Question: I have ImageView with static image.
When I add this ImageView to WindowManager using TYPE_PHONE, it shows up fine on all Android versions (4.1, 4.4, 5.0)
However, when I press home button and go out of the application, in 4.1 and 4.4 the ImageView disappears. It works fine in 5.0
I don't see any exception thrown. When I run this in Android 4.4 I just see following error, which I found in other posts I can safely ignore?
'''
<PHONE>/info.bosung.smate E/OpenGLRenderer: Getting MAX_TEXTURE_SIZE from GradienCache
<PHONE>/info.bosung.smate E/OpenGLRenderer: MAX_TEXTURE_SIZE: 16384
<PHONE>/info.bosung.smate E/OpenGLRenderer: Getting MAX_TEXTURE_SIZE from Caches::initConstraints()
<PHONE>/info.bosung.smate E/OpenGLRenderer: MAX_TEXTURE_SIZE: 16384
'''
I have included 3 screenshots showing what happens (4.4 and 4.1 is different too).

Here is my Code.
'''
public class MainActivity extends ActionBarActivity {
private WindowManager windowManager;
ImageView rocketImage1;
WindowManager.LayoutParams params;
@Override
protected void onCreate(Bundle savedInstanceState) {
super.onCreate(savedInstanceState);
setContentView(R.layout.activity_main);
windowManager = (WindowManager) getSystemService(WINDOW_SERVICE);
rocketImage1 = new ImageView(this);
rocketImage1.setBackgroundResource(R.drawable.a1);
// Setup layout parameter
params = new WindowManager.LayoutParams(
WindowManager.LayoutParams.WRAP_CONTENT,
WindowManager.LayoutParams.WRAP_CONTENT,
WindowManager.LayoutParams.TYPE_PHONE,
WindowManager.LayoutParams.FLAG_NOT_FOCUSABLE,
PixelFormat.TRANSLUCENT);
params.gravity = Gravity.TOP | Gravity.LEFT; // Orientation
params.x = 150; // where you want to draw this, coordinates
params.y = 150;
params.alpha = 0.5f;
params.width = 150;
params.height = 250;
// At it to window manager for display, it will be printed over any thing
windowManager.addView(rocketImage1, params);
}
}
'''
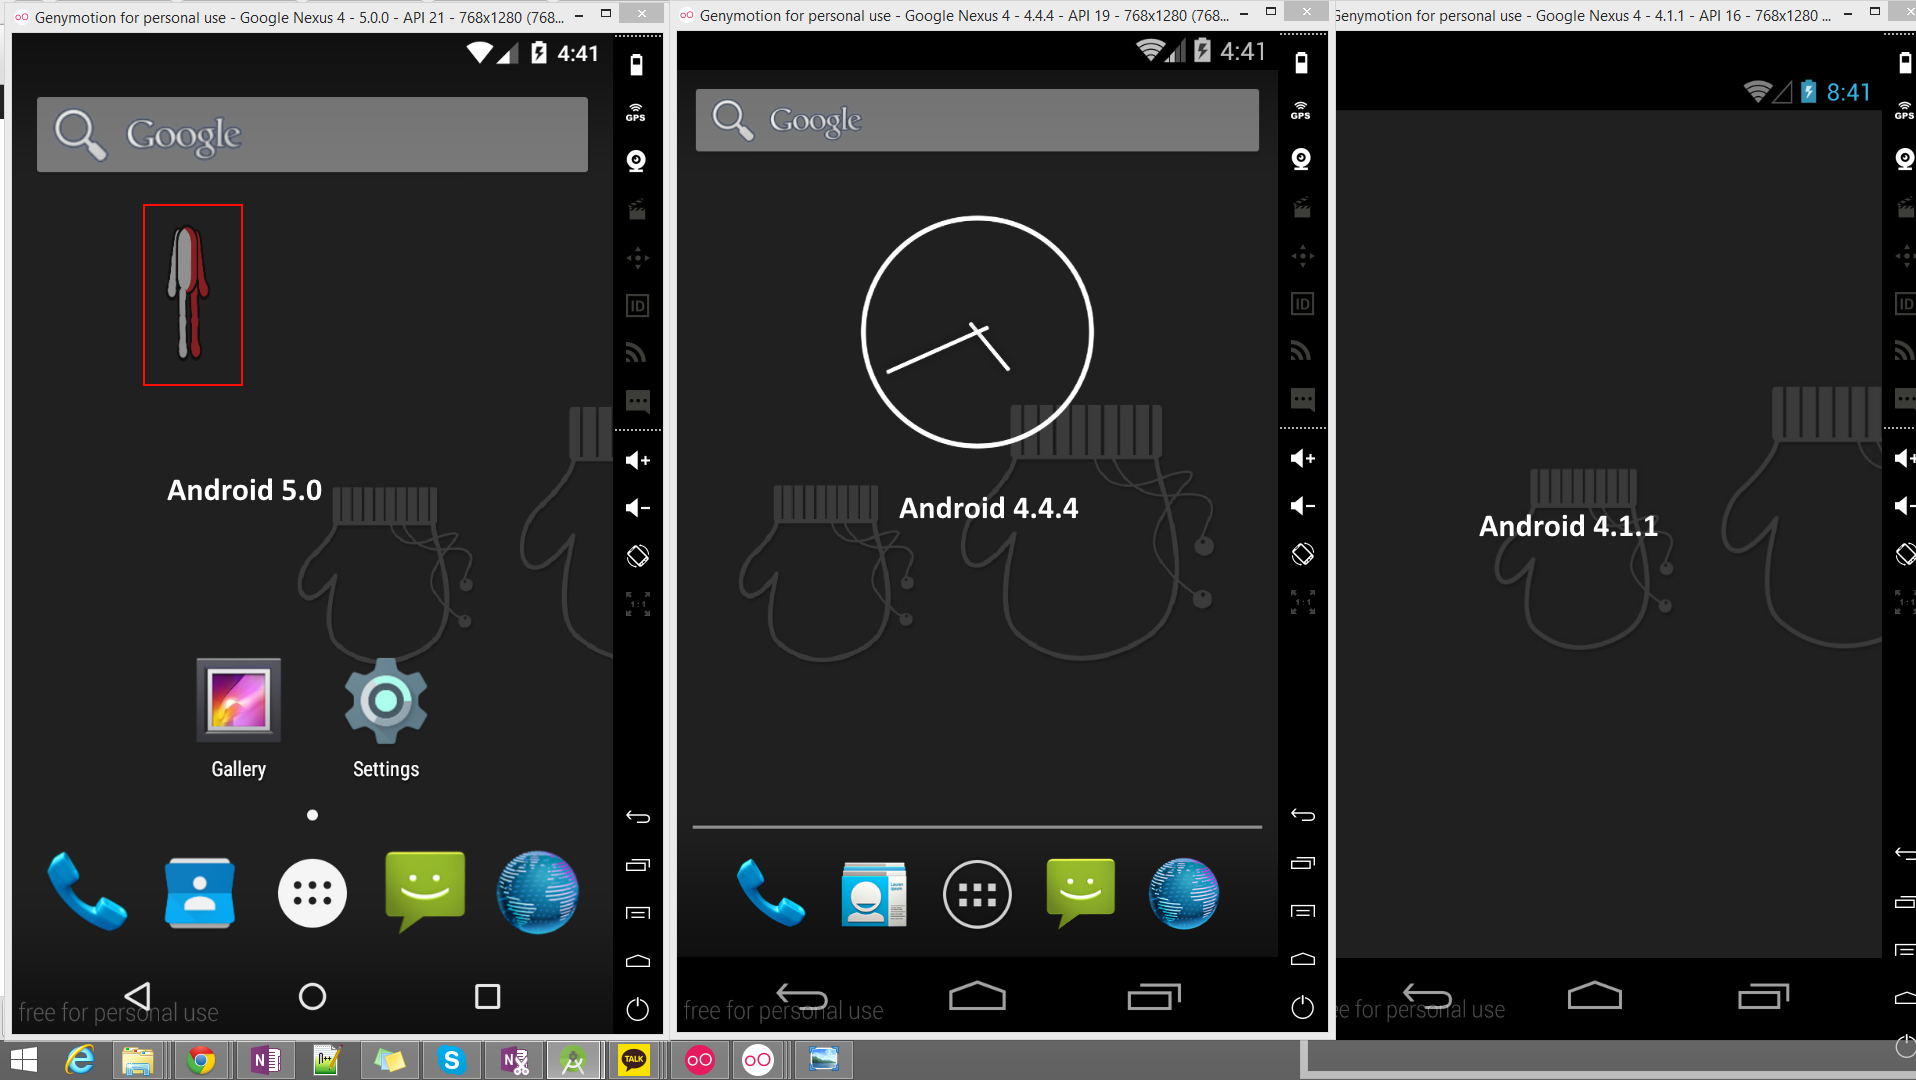
Answer: I was able to fix the problem by running WindowManager from a Service.
Basically something changed in the lifecycle of Android 5 which made it work from Activity which actually confused me more.
Here is the code that actually works.
<URL>